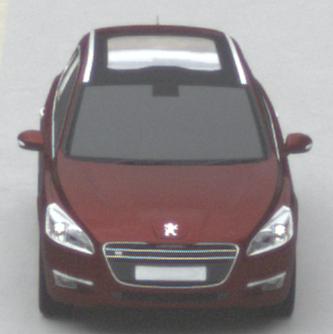
Make: Peugeot
Model: 508 SW 120 VTi
Detailed model: 508 (I) SW
Model produced from: 2011/03
Model produced until: 2014/05
Doors: 5
Color: red
Road condition: dry road
Daytime: morning or afternoon
Contrast: low contrast